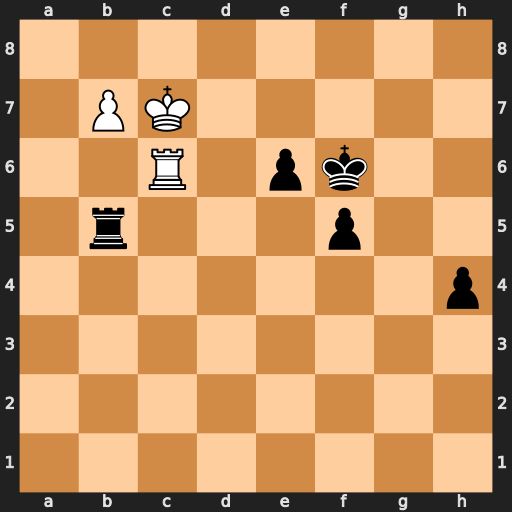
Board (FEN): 8/1PK5/2R1pk2/1r3p2/7p/8/8/8
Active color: w
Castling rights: -
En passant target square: -
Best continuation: Rb6 Rxb6 Kxb6